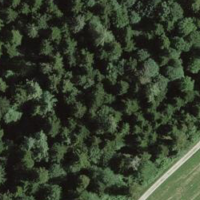
EUNIS habitat code: 43
Species observed at this site:
Prunus spinosa